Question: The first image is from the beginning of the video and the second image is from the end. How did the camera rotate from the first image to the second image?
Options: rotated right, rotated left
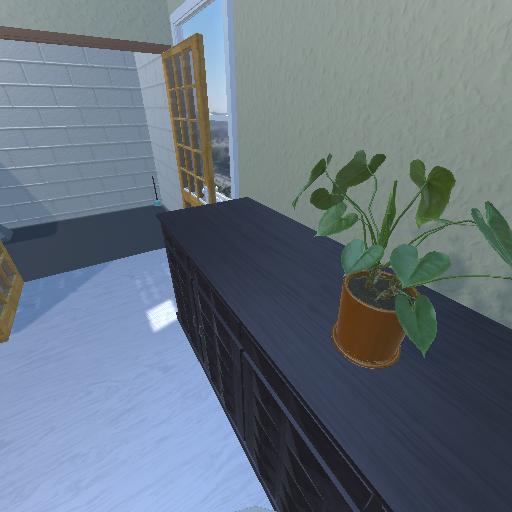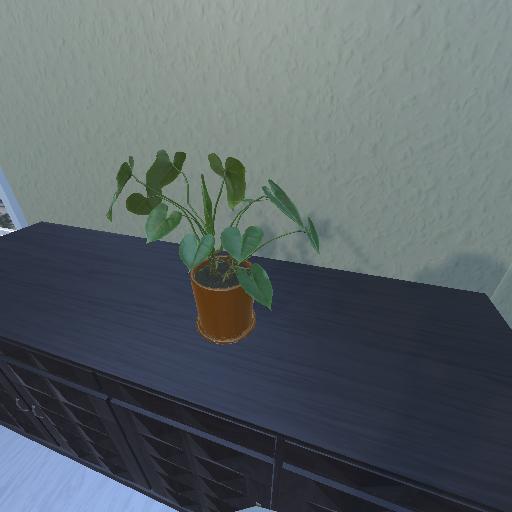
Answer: rotated right